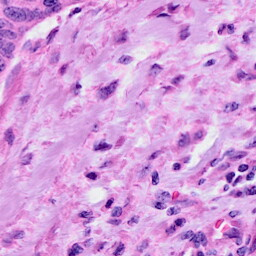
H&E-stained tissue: Cervix